Question: The issue is quite simple really. Here is my CSS:
'''
.fixed-body {
position: absolute;
}
'''
And my HTML:
'''
<div class="fixed-body">
<ul class="breadcrumb">
<li class="active">Name with spaces<span class="divider">/</span></li>
<li><a href="#">Home</a><span class="divider">/</span></li>
<li><a href="#">Library</a></li>
</ul>
</div>
'''
Everything looks all right in all browsers apart from Internet Explorer 8. This is how it renders the Breadcrumb:

You can see it for yourself in <URL>.
There are two reasons why it doesn't render properly:
1. The CSS directive position: absolute in .fixed-body
2. Spaces in the first section of the breadcrum Name with spaces
If the first section doesn't contain spaces or the 'position' of the parent node isn't set to 'absolute' then Internet Explorer 8 renders the breadcrumb properly.
I tried to wrap the breadcrumb in another 'div' and reset its 'position' to 'static' but it doesn't help. Is there any specific limitation of Internet Explorer 8 that shows in that way? And most interestingly, is there any way of fixing or working around this problem?
Just found by accident the proper fix. Overriding 'inline-block' with 'inline' for 'li' in the breadcrumb gives the desired effect without any side issues (AFAIK):
'''
.breadcrumb > li {
display: inline;
}
'''
See also the new version of <URL>.
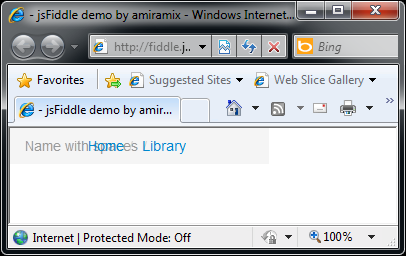
Answer: Actually, setting the 'display' to 'inline-block' gives a similar result as the answer gave by ITChristian:
'''
.breadcrumb {
display: inline-block;
}
'''
However, both solutions have some problems. In case of setting 'width' to a fixed value the site ceases to be responsive (the breadcrumb will not size with the window). When setting 'display' to 'inline-block' the gray background shrinks to only cover the links, leaving a white strip to the right. If after setting 'display' to 'inline-block' the 'width' is set to 100% then it overflows the right border (since the width is to take 100% of the parent's element). Maybe the simplest solution would be to just get rid of the spaces?
Just found by accident the proper fix. Overriding 'inline-block' with 'inline' for 'li' in the breadcrumb gives the desired effect without any side issues (AFAIK):
'''
.breadcrumb > li {
display: inline;
}
'''
See also the new version of <URL>.